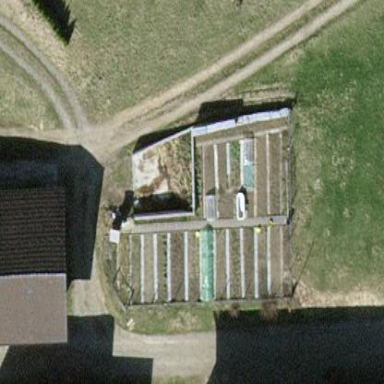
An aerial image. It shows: Allotments area.